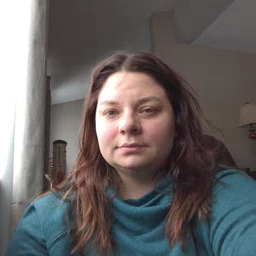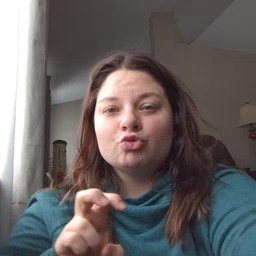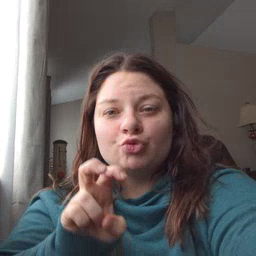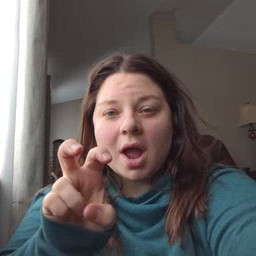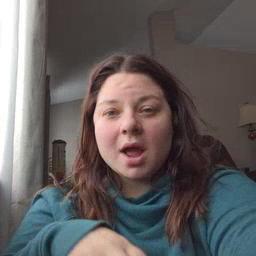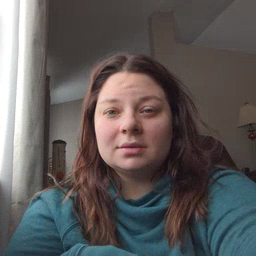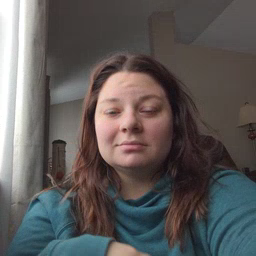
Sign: ride